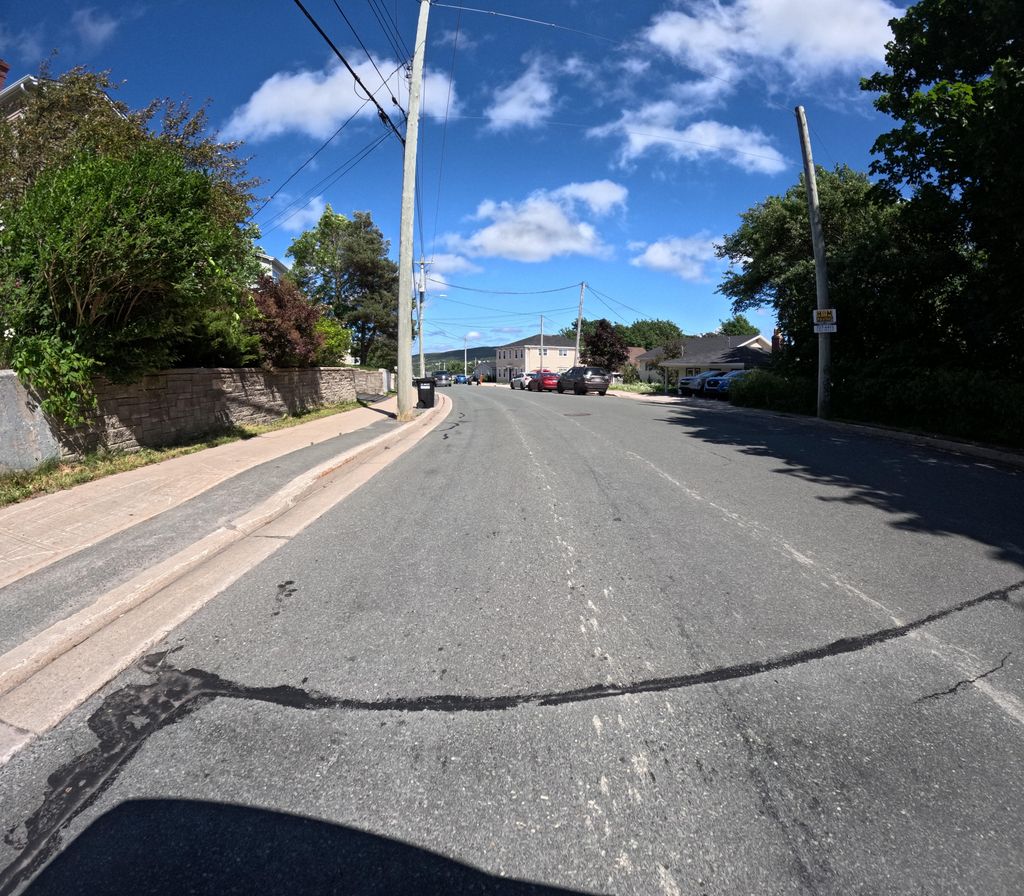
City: st_johns